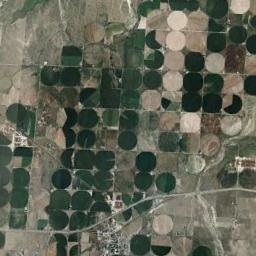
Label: circular_farmland